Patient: sex F, age 59
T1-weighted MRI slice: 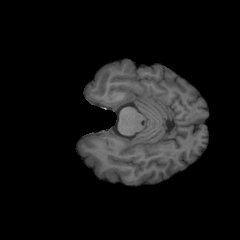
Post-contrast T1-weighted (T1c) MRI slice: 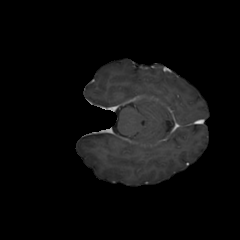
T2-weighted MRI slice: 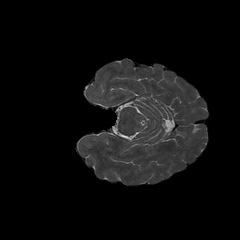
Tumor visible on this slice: no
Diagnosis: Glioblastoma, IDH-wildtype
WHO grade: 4